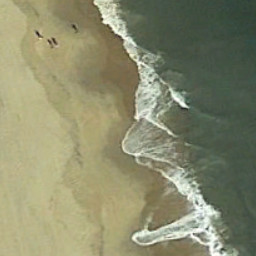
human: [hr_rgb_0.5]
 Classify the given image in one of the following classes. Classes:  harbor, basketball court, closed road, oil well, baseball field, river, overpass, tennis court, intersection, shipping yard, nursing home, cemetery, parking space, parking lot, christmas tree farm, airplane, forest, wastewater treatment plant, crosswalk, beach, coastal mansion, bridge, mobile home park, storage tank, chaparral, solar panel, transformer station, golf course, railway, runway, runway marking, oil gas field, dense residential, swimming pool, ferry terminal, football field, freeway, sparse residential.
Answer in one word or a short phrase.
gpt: beach